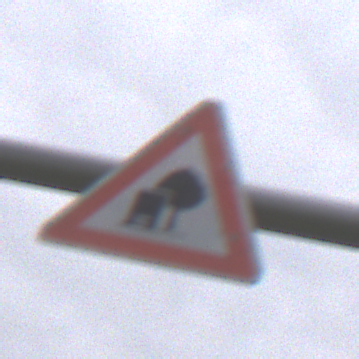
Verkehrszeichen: UnzureichendesLichtraumprofil
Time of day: Midday
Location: Outdoor (Suburban)
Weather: Overcast
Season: NotSpecified
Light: Natural